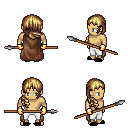
a pixel art fantasy rpg character, male body template, human, tanned skin, brown cape, white pants, blonde right-swept hairstyle, gold gloves, black slippers, spear, four views (front, back, left, right), 2x2 character sprite sheet, small pixel art, hard edges, no anti-aliasing